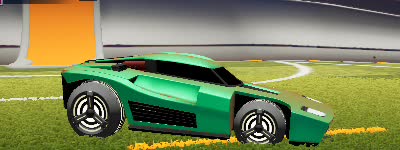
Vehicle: breakout